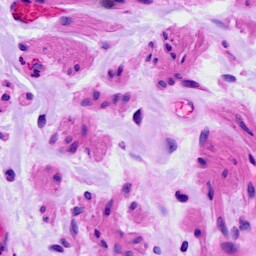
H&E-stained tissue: Ovarian